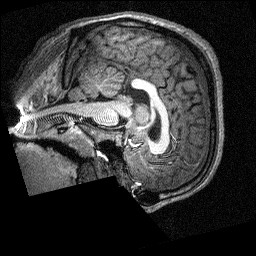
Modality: T1w
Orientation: sagittal